Interaction volume radius: 5 \u00c5
Interaction volume height: 20 \u00c5
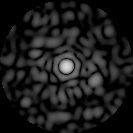
Disorder parameter: 0.7756